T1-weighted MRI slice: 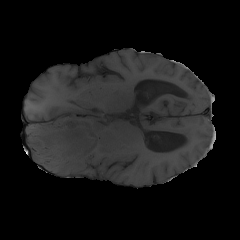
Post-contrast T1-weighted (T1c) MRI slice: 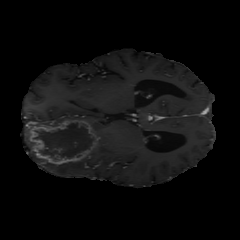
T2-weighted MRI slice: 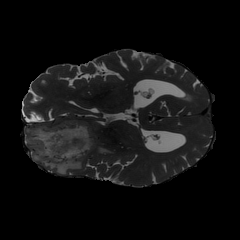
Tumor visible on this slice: yes